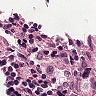
Metastatic tissue present: yes